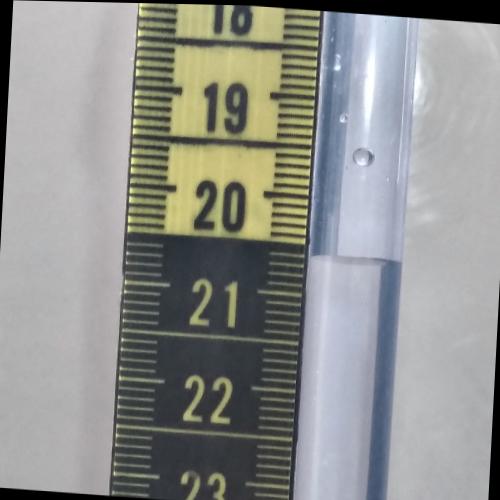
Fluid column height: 20.6 cm